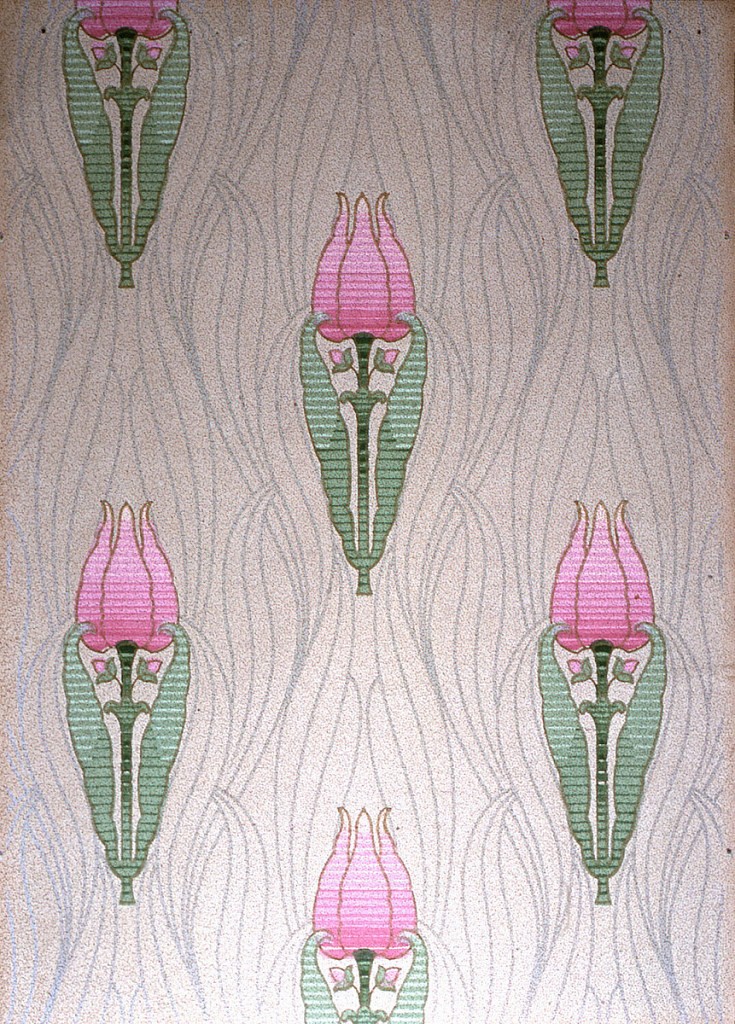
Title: Sidewall - sample
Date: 1906–07
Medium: Machine-printed
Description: Art nouveau; elongated styllized tulips on long stem with two elongated leaves. Fine line leaves, oblong and curvy, fill the background of tiny dots and vermicelli lines. Printed in pink, red, green and brown on a beige background.